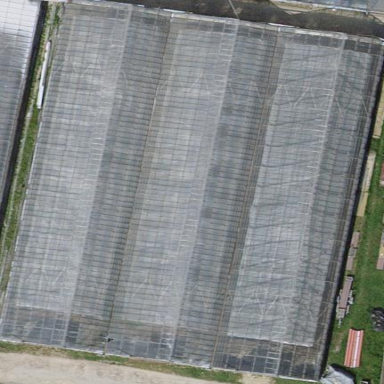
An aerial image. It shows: Greenhouse.